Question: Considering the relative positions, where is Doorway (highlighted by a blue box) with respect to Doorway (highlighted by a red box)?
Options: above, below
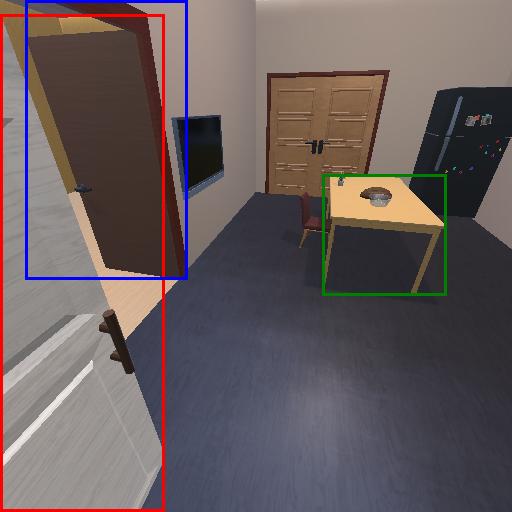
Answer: above